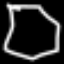
Label: octagon